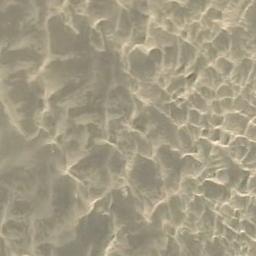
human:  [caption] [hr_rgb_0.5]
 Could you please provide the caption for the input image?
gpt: The desert is full of white sand .

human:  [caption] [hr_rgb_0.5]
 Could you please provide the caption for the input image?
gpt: There is some vegetation in this desert .

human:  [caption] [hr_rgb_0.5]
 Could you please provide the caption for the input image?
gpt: This is a yellow desert with fish scale texture .

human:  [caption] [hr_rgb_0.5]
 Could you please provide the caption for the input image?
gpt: The desert has yellow sand and some trellis dunes of different sizes .

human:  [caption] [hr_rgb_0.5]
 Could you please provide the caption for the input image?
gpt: A yellow desert with many dunes .